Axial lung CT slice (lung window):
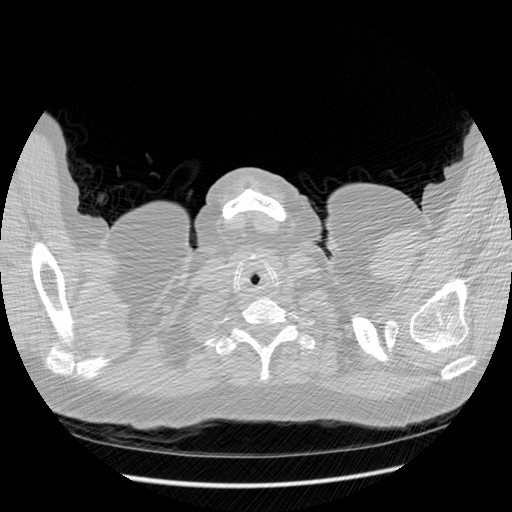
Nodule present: no